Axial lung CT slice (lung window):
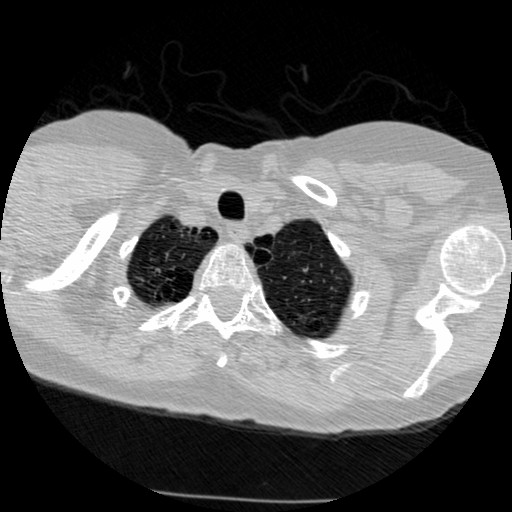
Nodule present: no